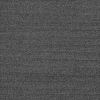
Atmospheric dust classification: dusty